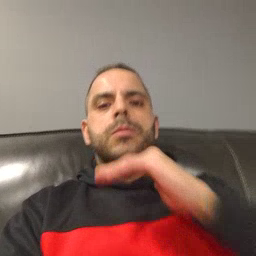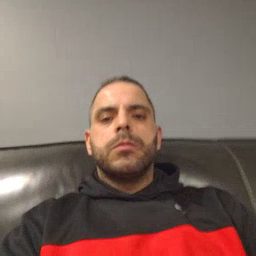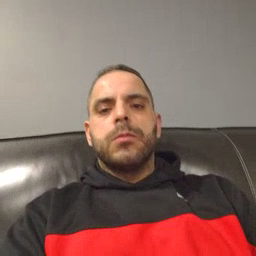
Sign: pig